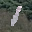
Label: 1